Question: I'm using Bootstrap glyphicons. They are working nicely, but with Chrome browser, the glyphicons blink when the page loads
For example:
1. Open this link on Bootstrap: http://getbootstrap.com/components/#glyphicons-glyphs
2. Once loaded, Press F5 or refresh.
3. You will see the glyphicons blink.
How can I fix it so they don't blink?
:

This only happens in Chrome, not FF or IE.
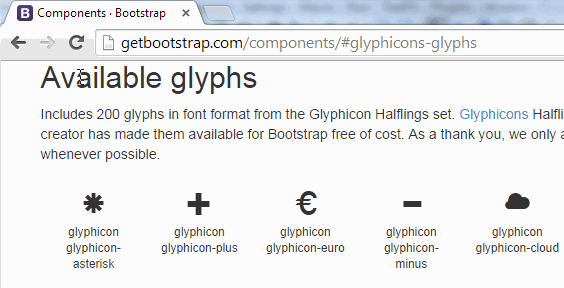
Answer: Generally, this is a problem with having a <URL>.
Specifically, this is what Paul Irish calls a <URL>:
> In , basically the text is in a default webfont until the custom font is ready
In other words, this issue isn't so easily overcome.
You can attempt to the impact by:
- -
The heavy handed approach would be to wait to display the page to the user until everything was rendered, but I would strongly recommend against this. User are very impatient for initial load times but are considerably more forgiving when it comes to rendering additional content.